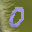
Label: 0